Interaction volume radius: 10 \u00c5
Interaction volume height: 10 \u00c5
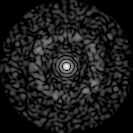
Disorder parameter: 0.8591